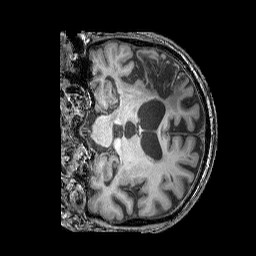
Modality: T1w
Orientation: coronal
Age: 56
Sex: male
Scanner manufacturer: siemens
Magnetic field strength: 3 T
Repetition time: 2.25 s
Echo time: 0.00411 s